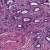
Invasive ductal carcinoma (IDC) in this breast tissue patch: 1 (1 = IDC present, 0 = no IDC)